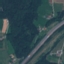
Label: Highway